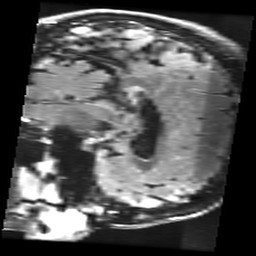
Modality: FLAIR
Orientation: sagittal
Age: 71
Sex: female
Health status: healthy
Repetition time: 12 s
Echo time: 0.09782 s